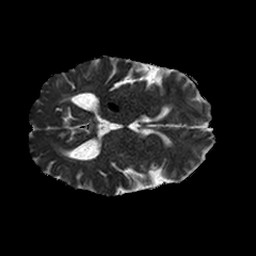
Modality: ADC
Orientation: axial
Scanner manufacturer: philips
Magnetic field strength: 1.5 T
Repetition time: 3.647 s
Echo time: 0.07078 s